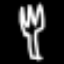
Label: fork